Question: I have a function that I want to use to demonstrate flipping a coin 100 times:
'''
function simulateFlips(n, pHeads){
var head_count = 0;
var H;
for(var i=0; i < n; i++){
H = 0;
if (Math.random() < pHeads){
H = 1;
}
head_count += H;
}
return head_count;
}
'''
However, it looks like the standard Google App Behavior is to "memoize" custom functions that are called with exactly the same inputs, which is not what you want for this kind of demo:

I know I could do something hacky (like modify pHeads by a very small amount), but I was hoping there was some cleaner way to get the desired behavior.
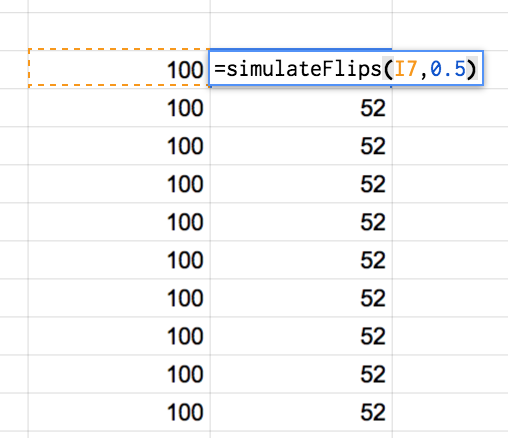
Answer: Here's the explanation of this behavior:
<URL>
Read the comments to see suggestions on how to workaround it.